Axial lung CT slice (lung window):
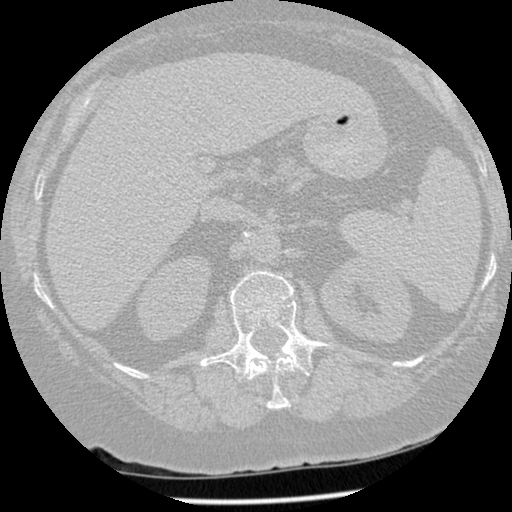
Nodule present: no